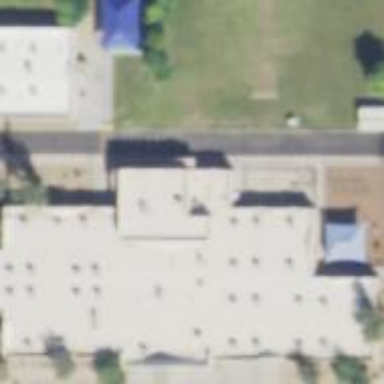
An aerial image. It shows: School building.